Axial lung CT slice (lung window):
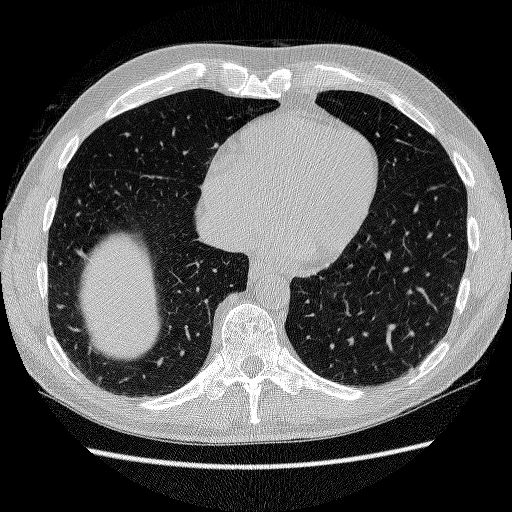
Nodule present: no